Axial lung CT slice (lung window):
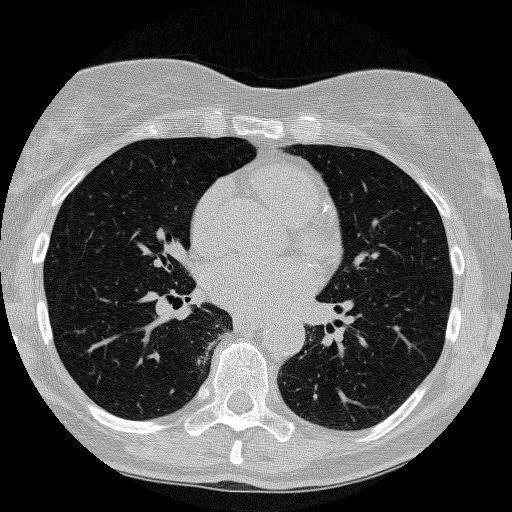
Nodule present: no